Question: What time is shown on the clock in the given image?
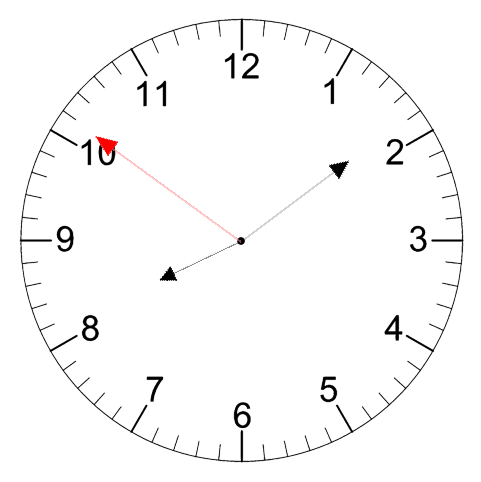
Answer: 08:08:51